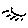
Label: sun